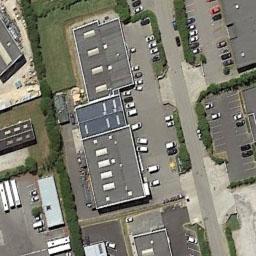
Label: industrial_area